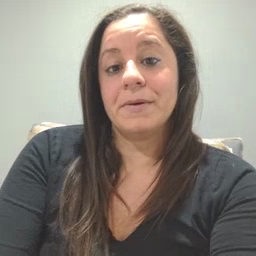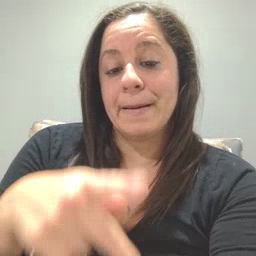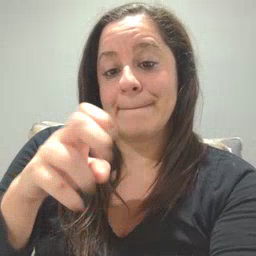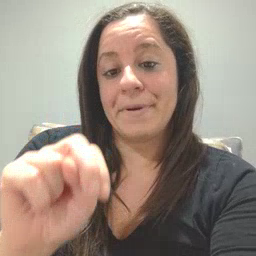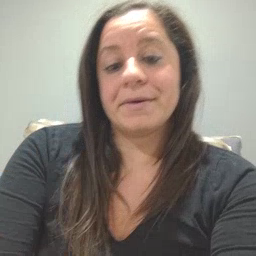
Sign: pen